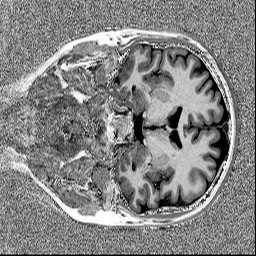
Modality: MP2RAGE
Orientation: coronal
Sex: female